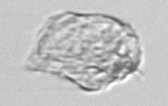
Label: detritus_transparent